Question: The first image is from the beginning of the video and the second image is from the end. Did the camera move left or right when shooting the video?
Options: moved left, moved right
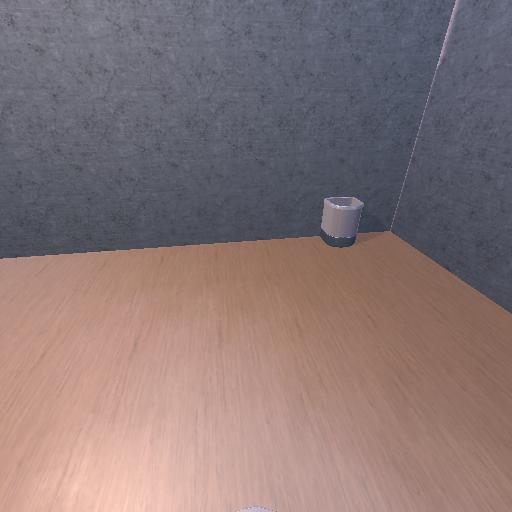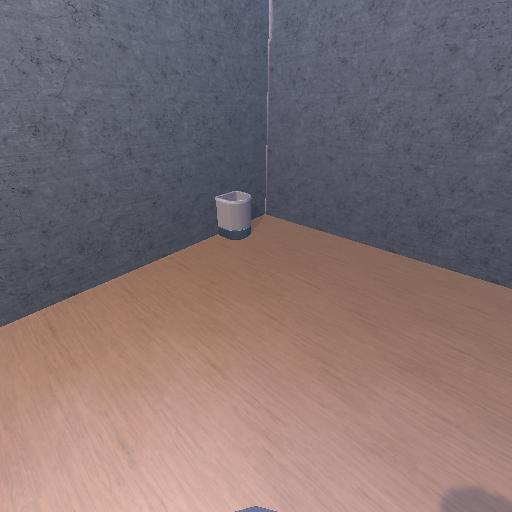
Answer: moved left